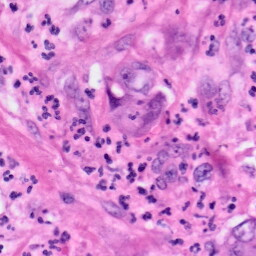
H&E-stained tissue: Pancreatic